Field crop: maize
Growth stage: 2
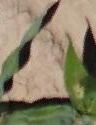
Species: maize